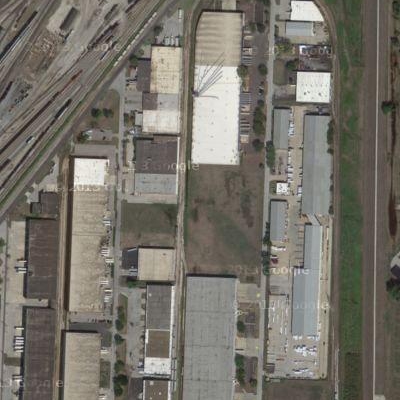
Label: Industry